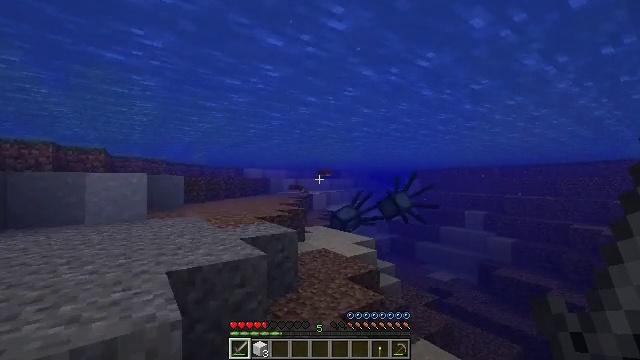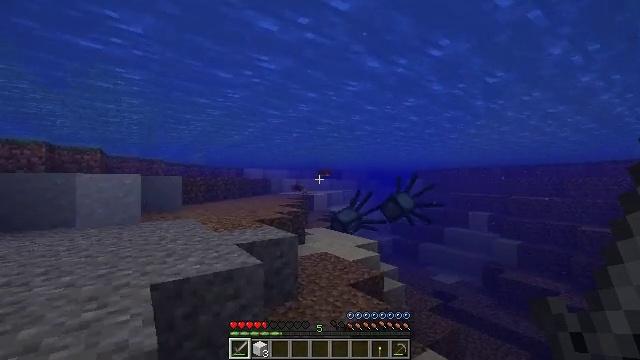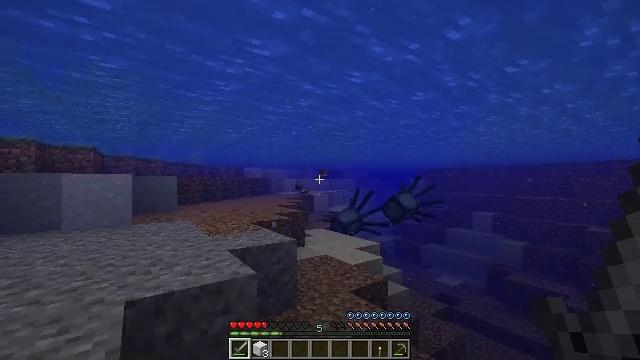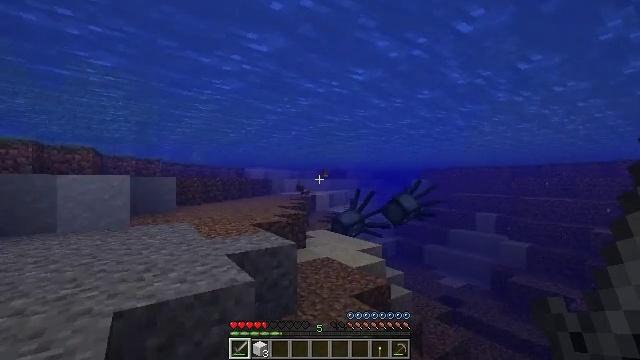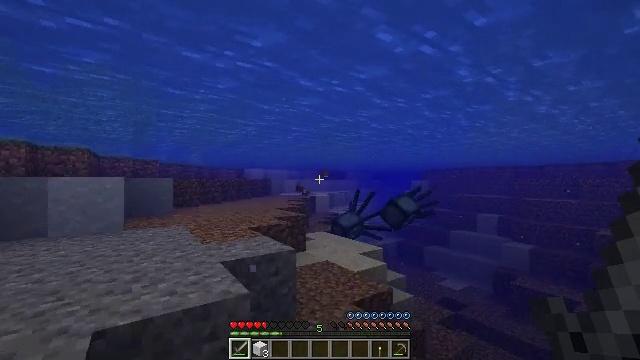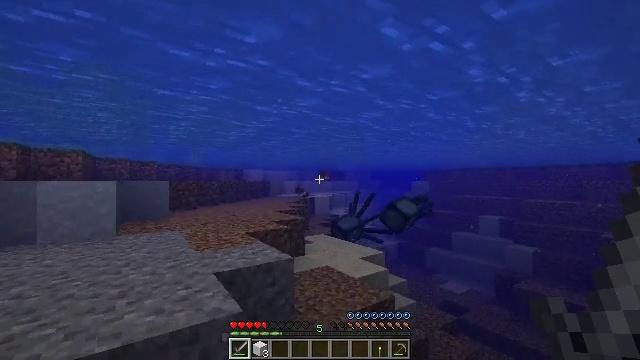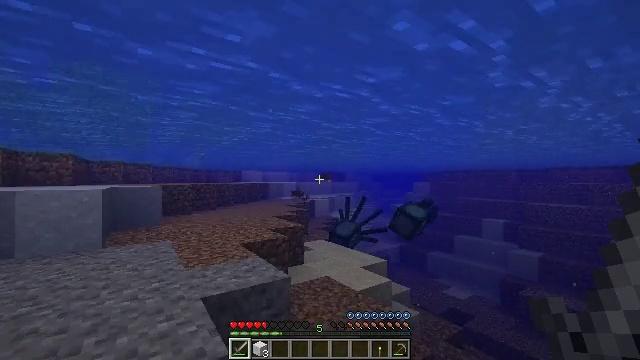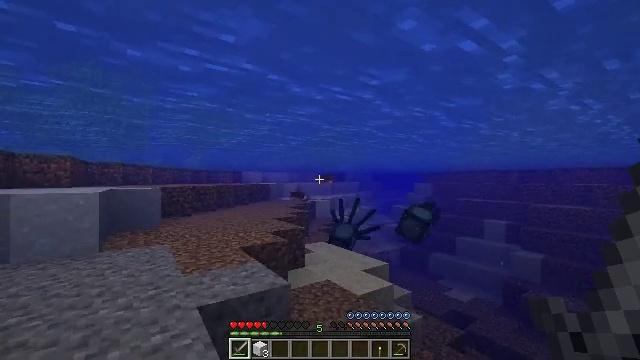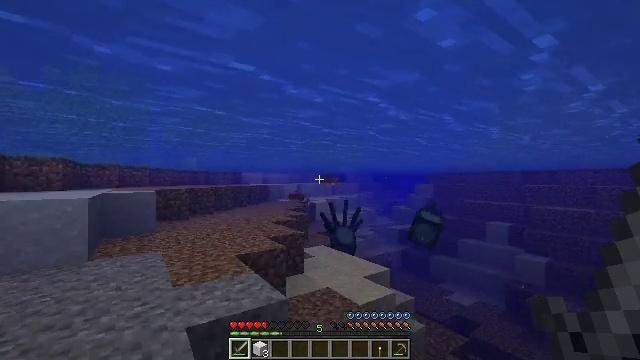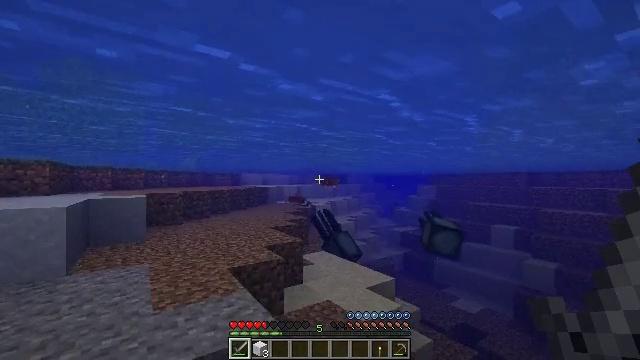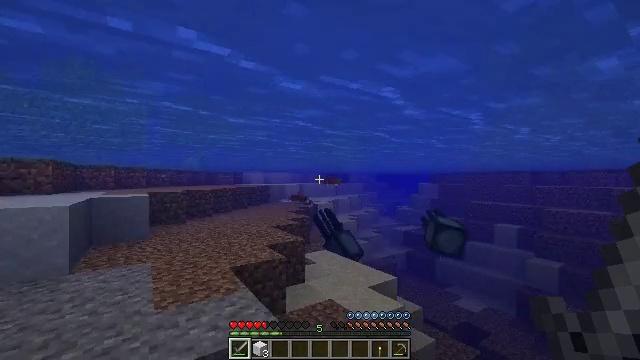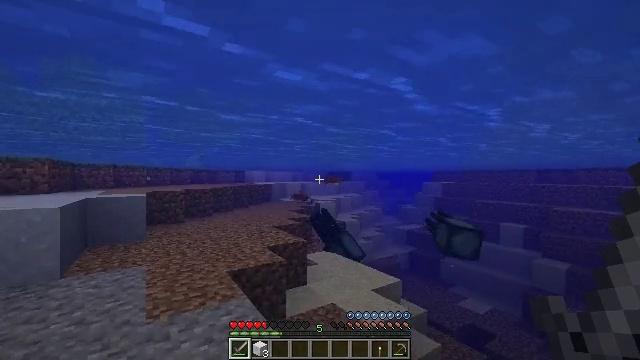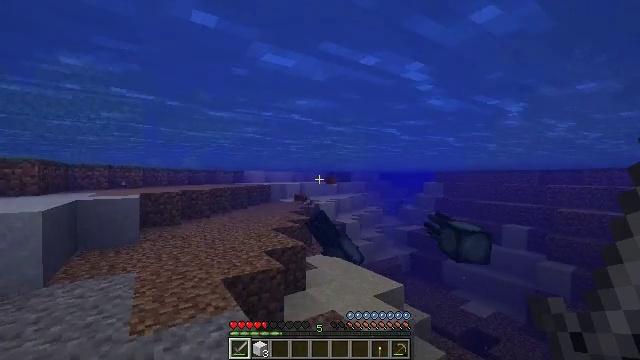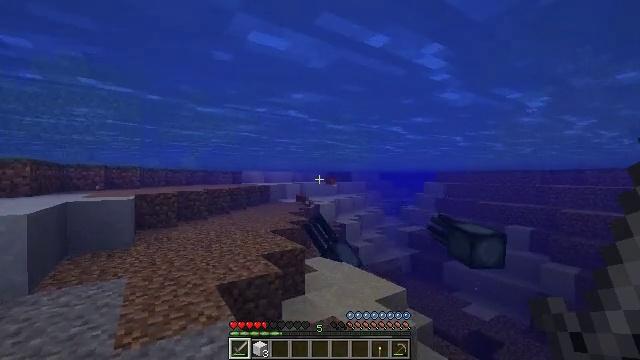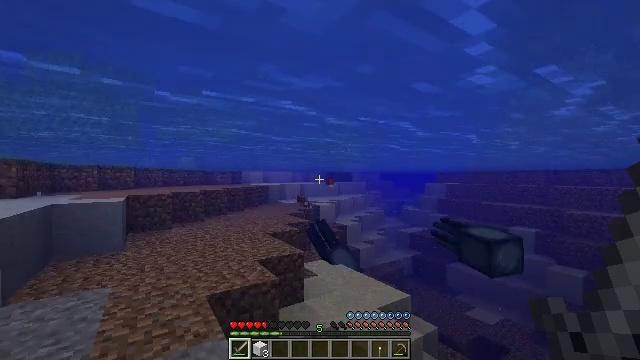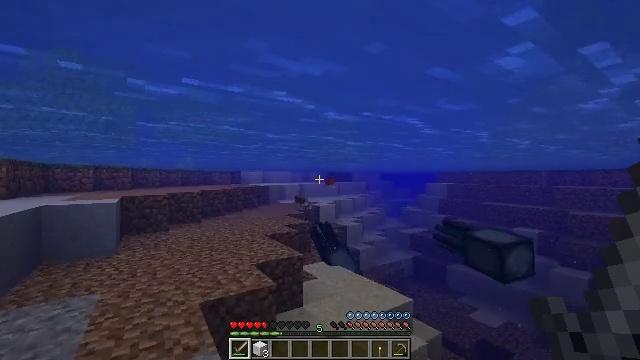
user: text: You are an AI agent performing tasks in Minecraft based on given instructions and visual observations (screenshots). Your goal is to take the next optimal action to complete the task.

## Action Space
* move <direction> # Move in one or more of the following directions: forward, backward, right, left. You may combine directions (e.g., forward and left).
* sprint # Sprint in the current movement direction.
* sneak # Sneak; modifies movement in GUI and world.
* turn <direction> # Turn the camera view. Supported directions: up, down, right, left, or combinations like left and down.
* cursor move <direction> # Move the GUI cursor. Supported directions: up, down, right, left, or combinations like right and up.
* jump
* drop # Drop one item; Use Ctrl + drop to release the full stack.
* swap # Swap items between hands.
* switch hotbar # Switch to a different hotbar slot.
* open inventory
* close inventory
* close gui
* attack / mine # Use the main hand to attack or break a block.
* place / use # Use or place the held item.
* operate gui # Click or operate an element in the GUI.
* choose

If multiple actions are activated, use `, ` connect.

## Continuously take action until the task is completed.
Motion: motion action
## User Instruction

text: Kill the salmon.
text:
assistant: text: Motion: move forward
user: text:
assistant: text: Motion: move forward
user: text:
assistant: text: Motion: move forward, jump
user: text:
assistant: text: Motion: move forward, jump
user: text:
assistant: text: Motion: move forward, jump
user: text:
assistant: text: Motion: move forward, jump
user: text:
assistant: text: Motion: move forward
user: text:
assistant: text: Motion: move forward
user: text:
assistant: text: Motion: move forward
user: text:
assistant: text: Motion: move forward
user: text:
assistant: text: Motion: move forward
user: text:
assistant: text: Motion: move forward
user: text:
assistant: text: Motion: move forward
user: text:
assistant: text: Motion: move forward
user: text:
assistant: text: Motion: move forward
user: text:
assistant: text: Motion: move forward
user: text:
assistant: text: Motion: move forward
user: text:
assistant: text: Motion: move forward
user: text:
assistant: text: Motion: move forward
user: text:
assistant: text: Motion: move forward
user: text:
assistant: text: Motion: move forward
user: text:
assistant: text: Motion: move forward
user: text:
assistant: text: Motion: move forward
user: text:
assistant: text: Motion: move forward
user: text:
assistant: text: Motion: move forward
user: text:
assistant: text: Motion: move forward
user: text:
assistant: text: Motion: move forward
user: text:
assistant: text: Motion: move forward
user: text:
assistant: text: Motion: move forward
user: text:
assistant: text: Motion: move forward